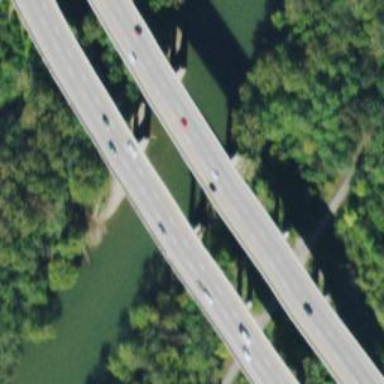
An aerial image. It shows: Man-made bridge.